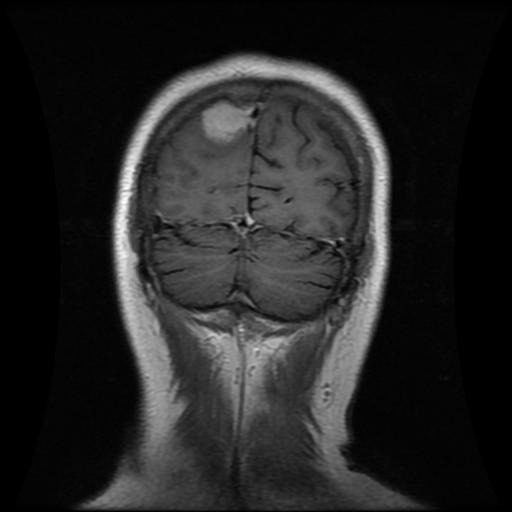
Label: meningioma